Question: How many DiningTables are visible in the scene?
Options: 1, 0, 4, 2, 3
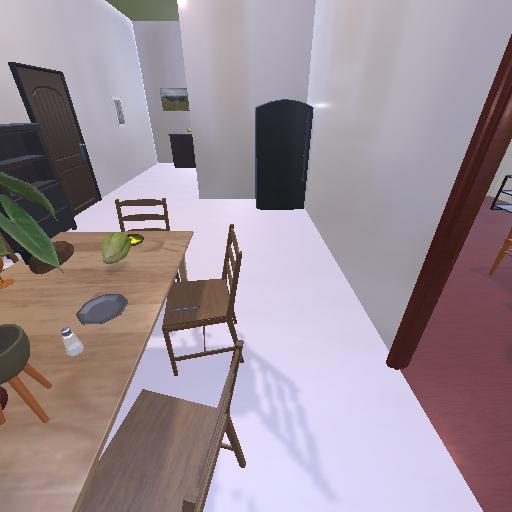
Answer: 1